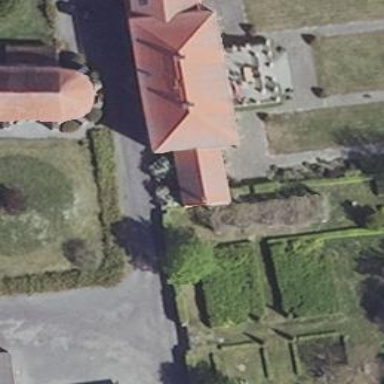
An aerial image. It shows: Historic castle building of manor type.